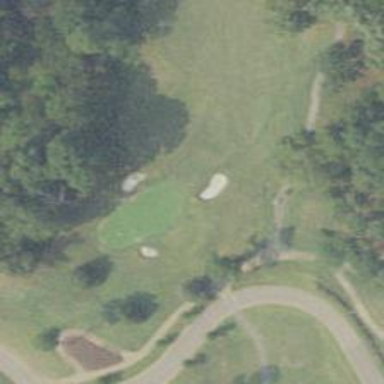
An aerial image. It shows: Golf hole.